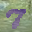
Label: 7